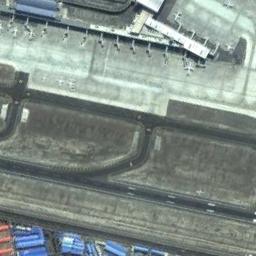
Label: airport